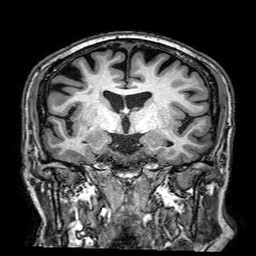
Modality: T1w
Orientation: sagittal
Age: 74
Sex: male
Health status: healthy
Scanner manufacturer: philips
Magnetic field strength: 3 T